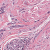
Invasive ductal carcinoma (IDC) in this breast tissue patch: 1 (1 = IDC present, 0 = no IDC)